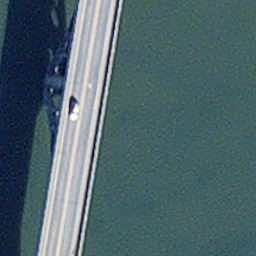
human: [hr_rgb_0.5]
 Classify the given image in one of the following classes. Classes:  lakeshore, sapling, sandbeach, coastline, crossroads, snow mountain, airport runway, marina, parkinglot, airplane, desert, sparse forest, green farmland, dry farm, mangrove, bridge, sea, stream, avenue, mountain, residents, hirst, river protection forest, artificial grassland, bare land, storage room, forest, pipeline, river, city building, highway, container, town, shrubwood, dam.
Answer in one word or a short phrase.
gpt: bridge